Interaction volume radius: 5 \u00c5
Interaction volume height: 10 \u00c5
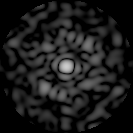
Disorder parameter: 0.8172